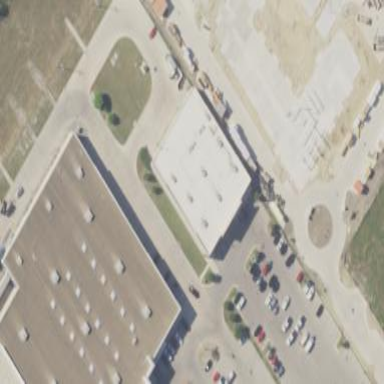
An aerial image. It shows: Building.